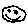
Label: smiley face